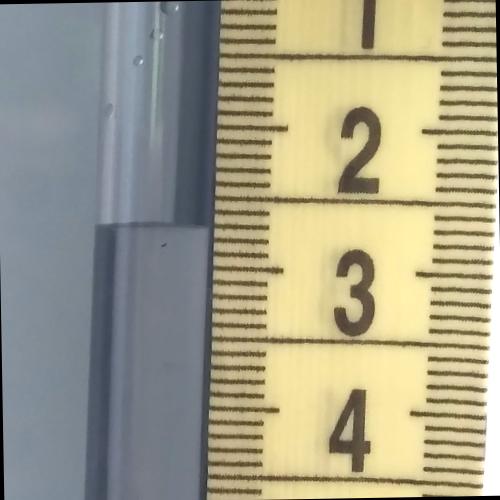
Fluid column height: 2.7 cm